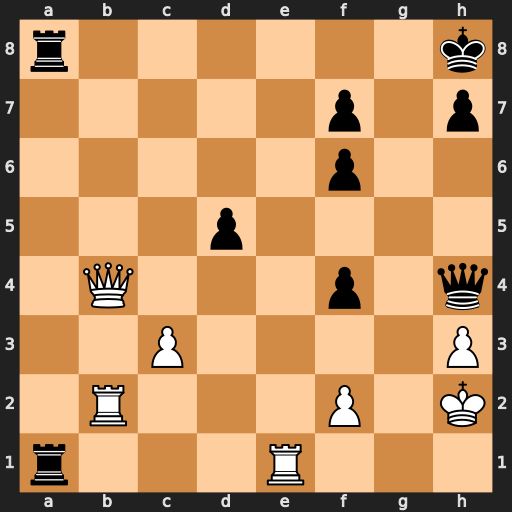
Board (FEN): r6k/5p1p/5p2/3p4/1Q3p1q/2P4P/1R3P1K/r3R3
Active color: w
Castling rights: -
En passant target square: -
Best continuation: Rxa1 Rg8 Rg1 Rxg1 Kxg1